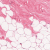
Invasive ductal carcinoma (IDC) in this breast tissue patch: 0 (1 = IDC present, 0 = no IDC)